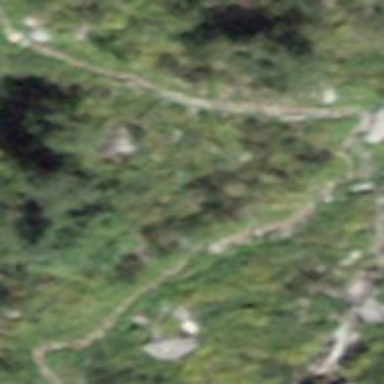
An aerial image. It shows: Path.